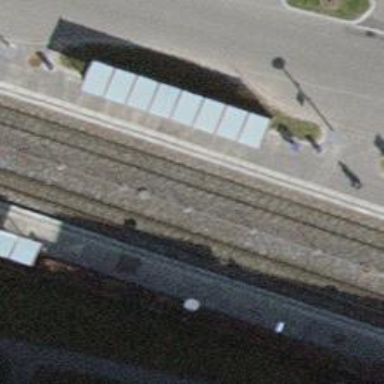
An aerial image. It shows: Light rail stop position for public transport.